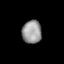
Tissue: lung
Cell type: T cells
Senescence score: 0.2066
Nuclear area (px): 442
Mean DAPI intensity: 151.848